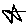
Label: star